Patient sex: F
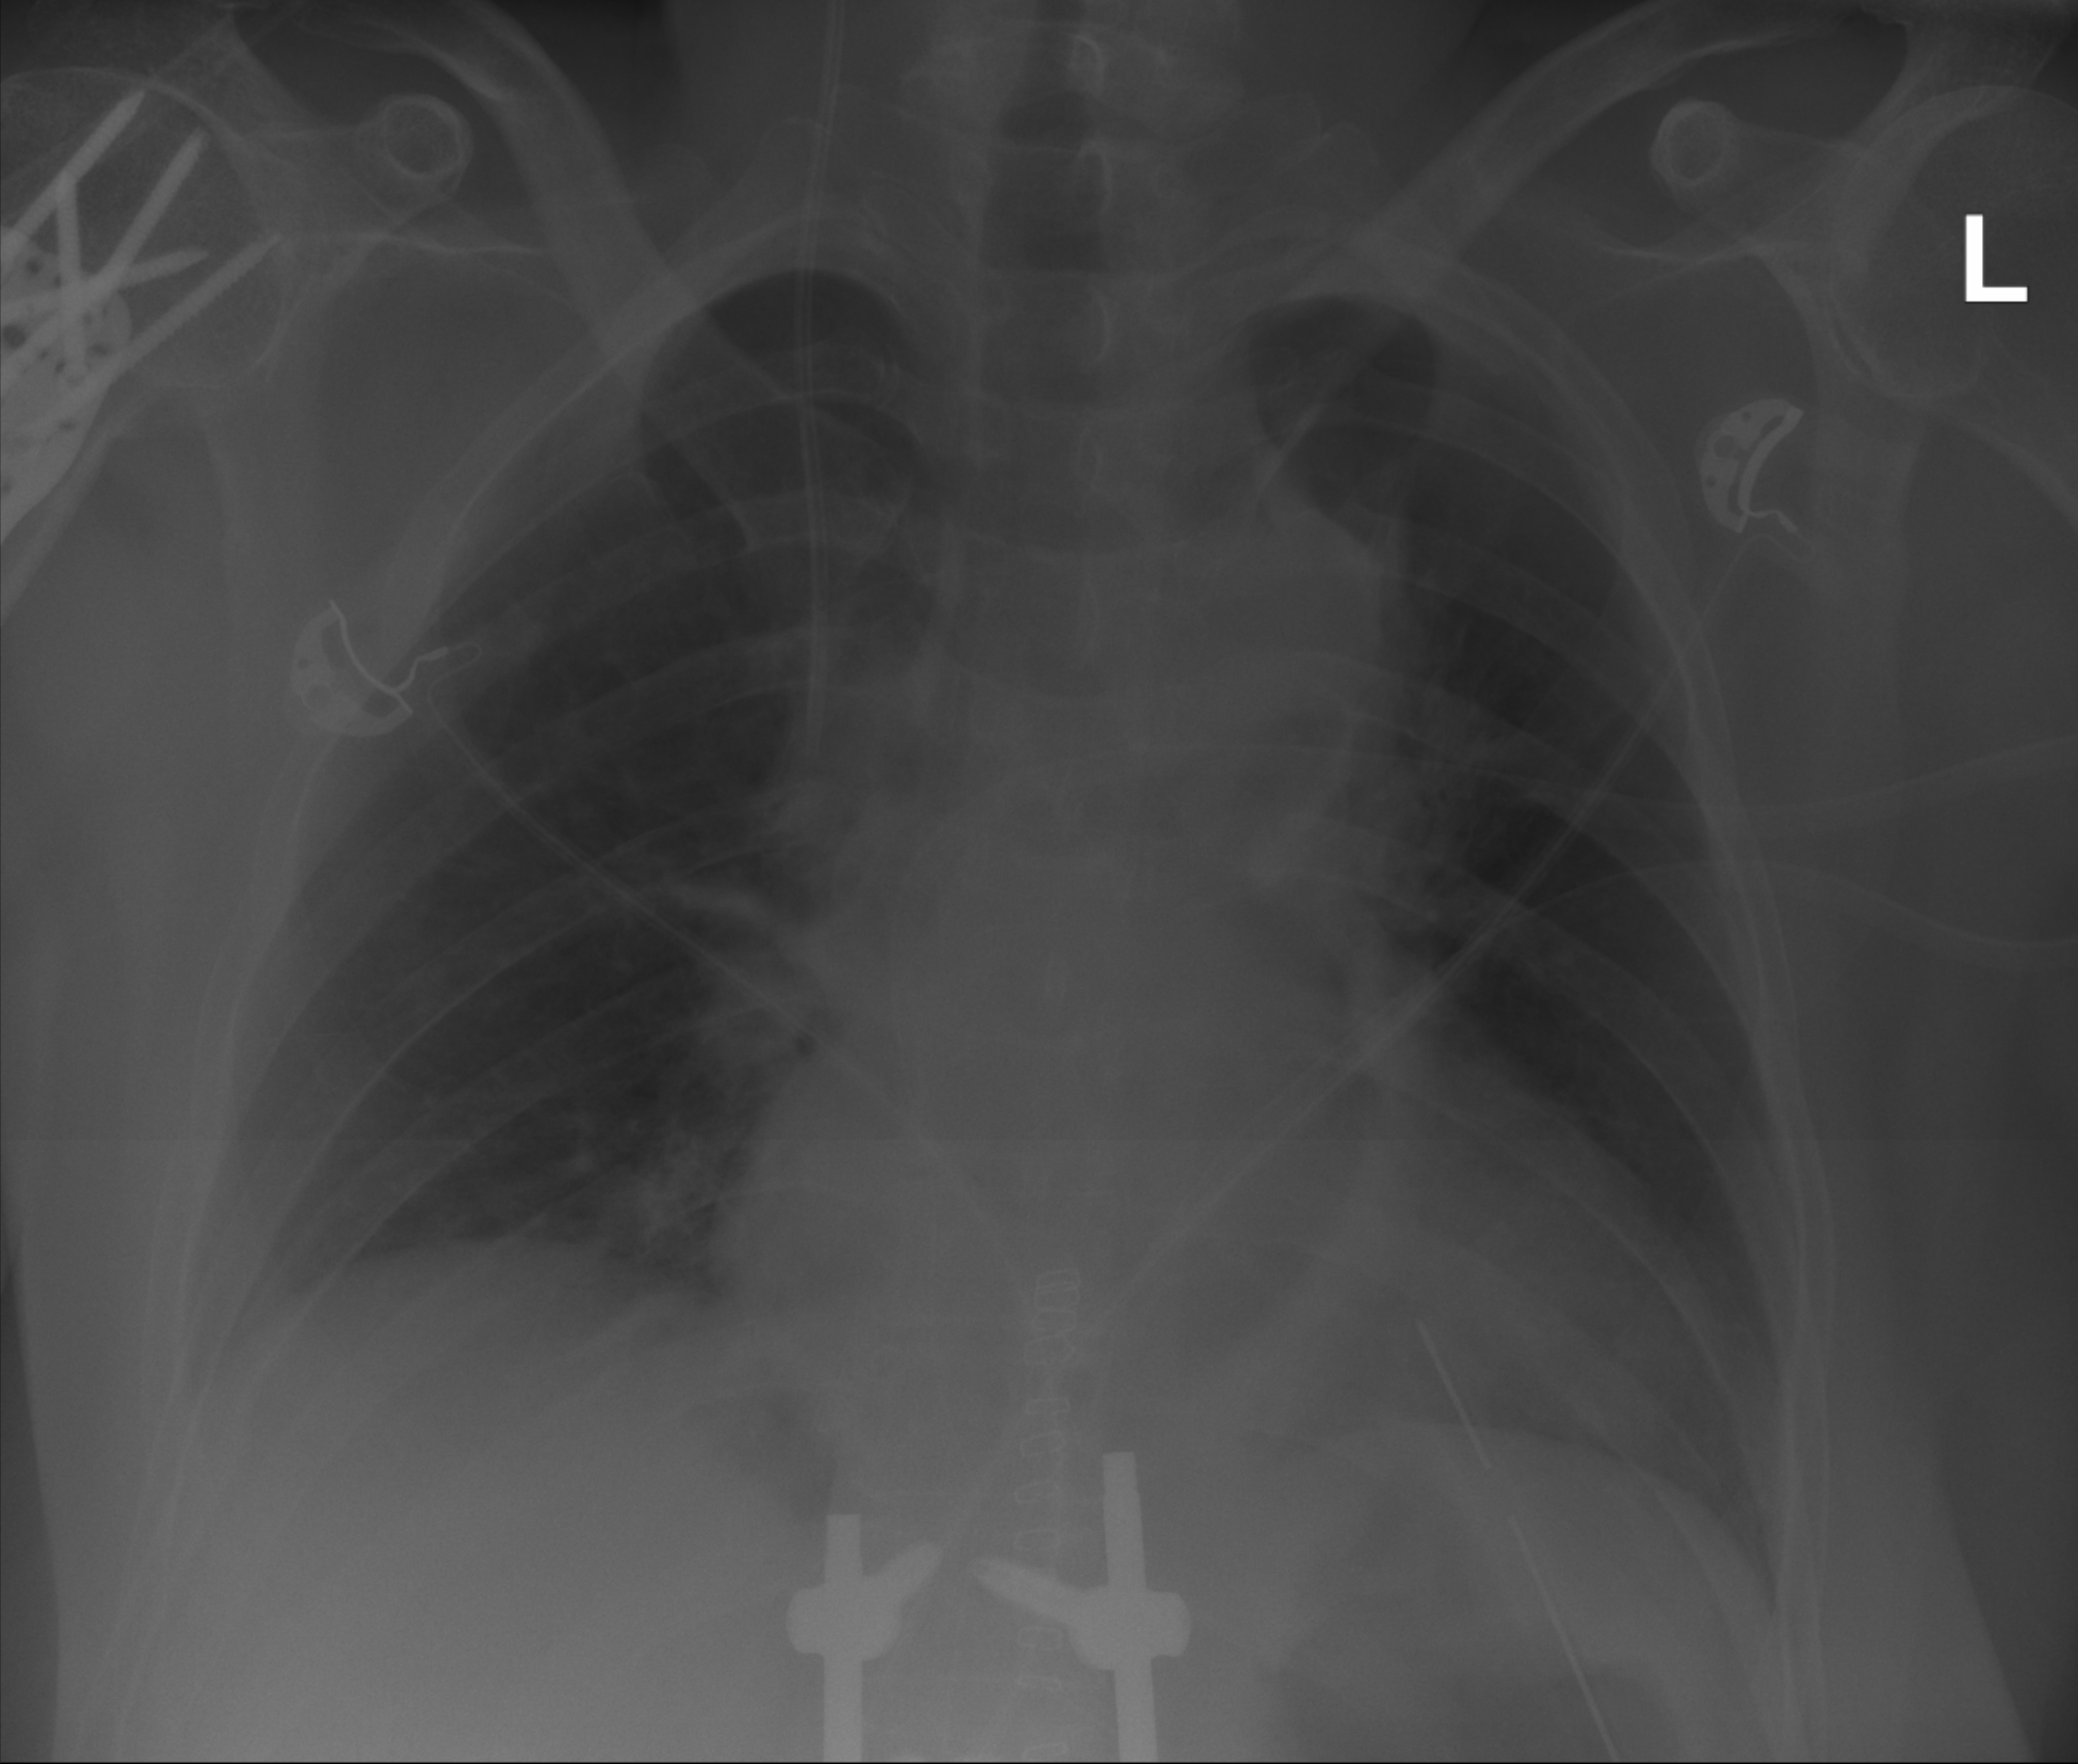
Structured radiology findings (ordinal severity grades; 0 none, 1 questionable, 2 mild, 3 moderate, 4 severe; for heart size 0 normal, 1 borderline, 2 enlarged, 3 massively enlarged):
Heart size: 2
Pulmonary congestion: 0
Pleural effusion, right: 0
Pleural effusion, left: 2
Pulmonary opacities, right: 0
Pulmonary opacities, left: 0
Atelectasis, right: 0
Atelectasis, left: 0